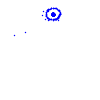
Particle: electron